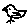
Label: bird